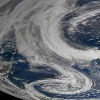
Label: cloud